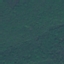
Land use / land cover class: Forest